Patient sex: M
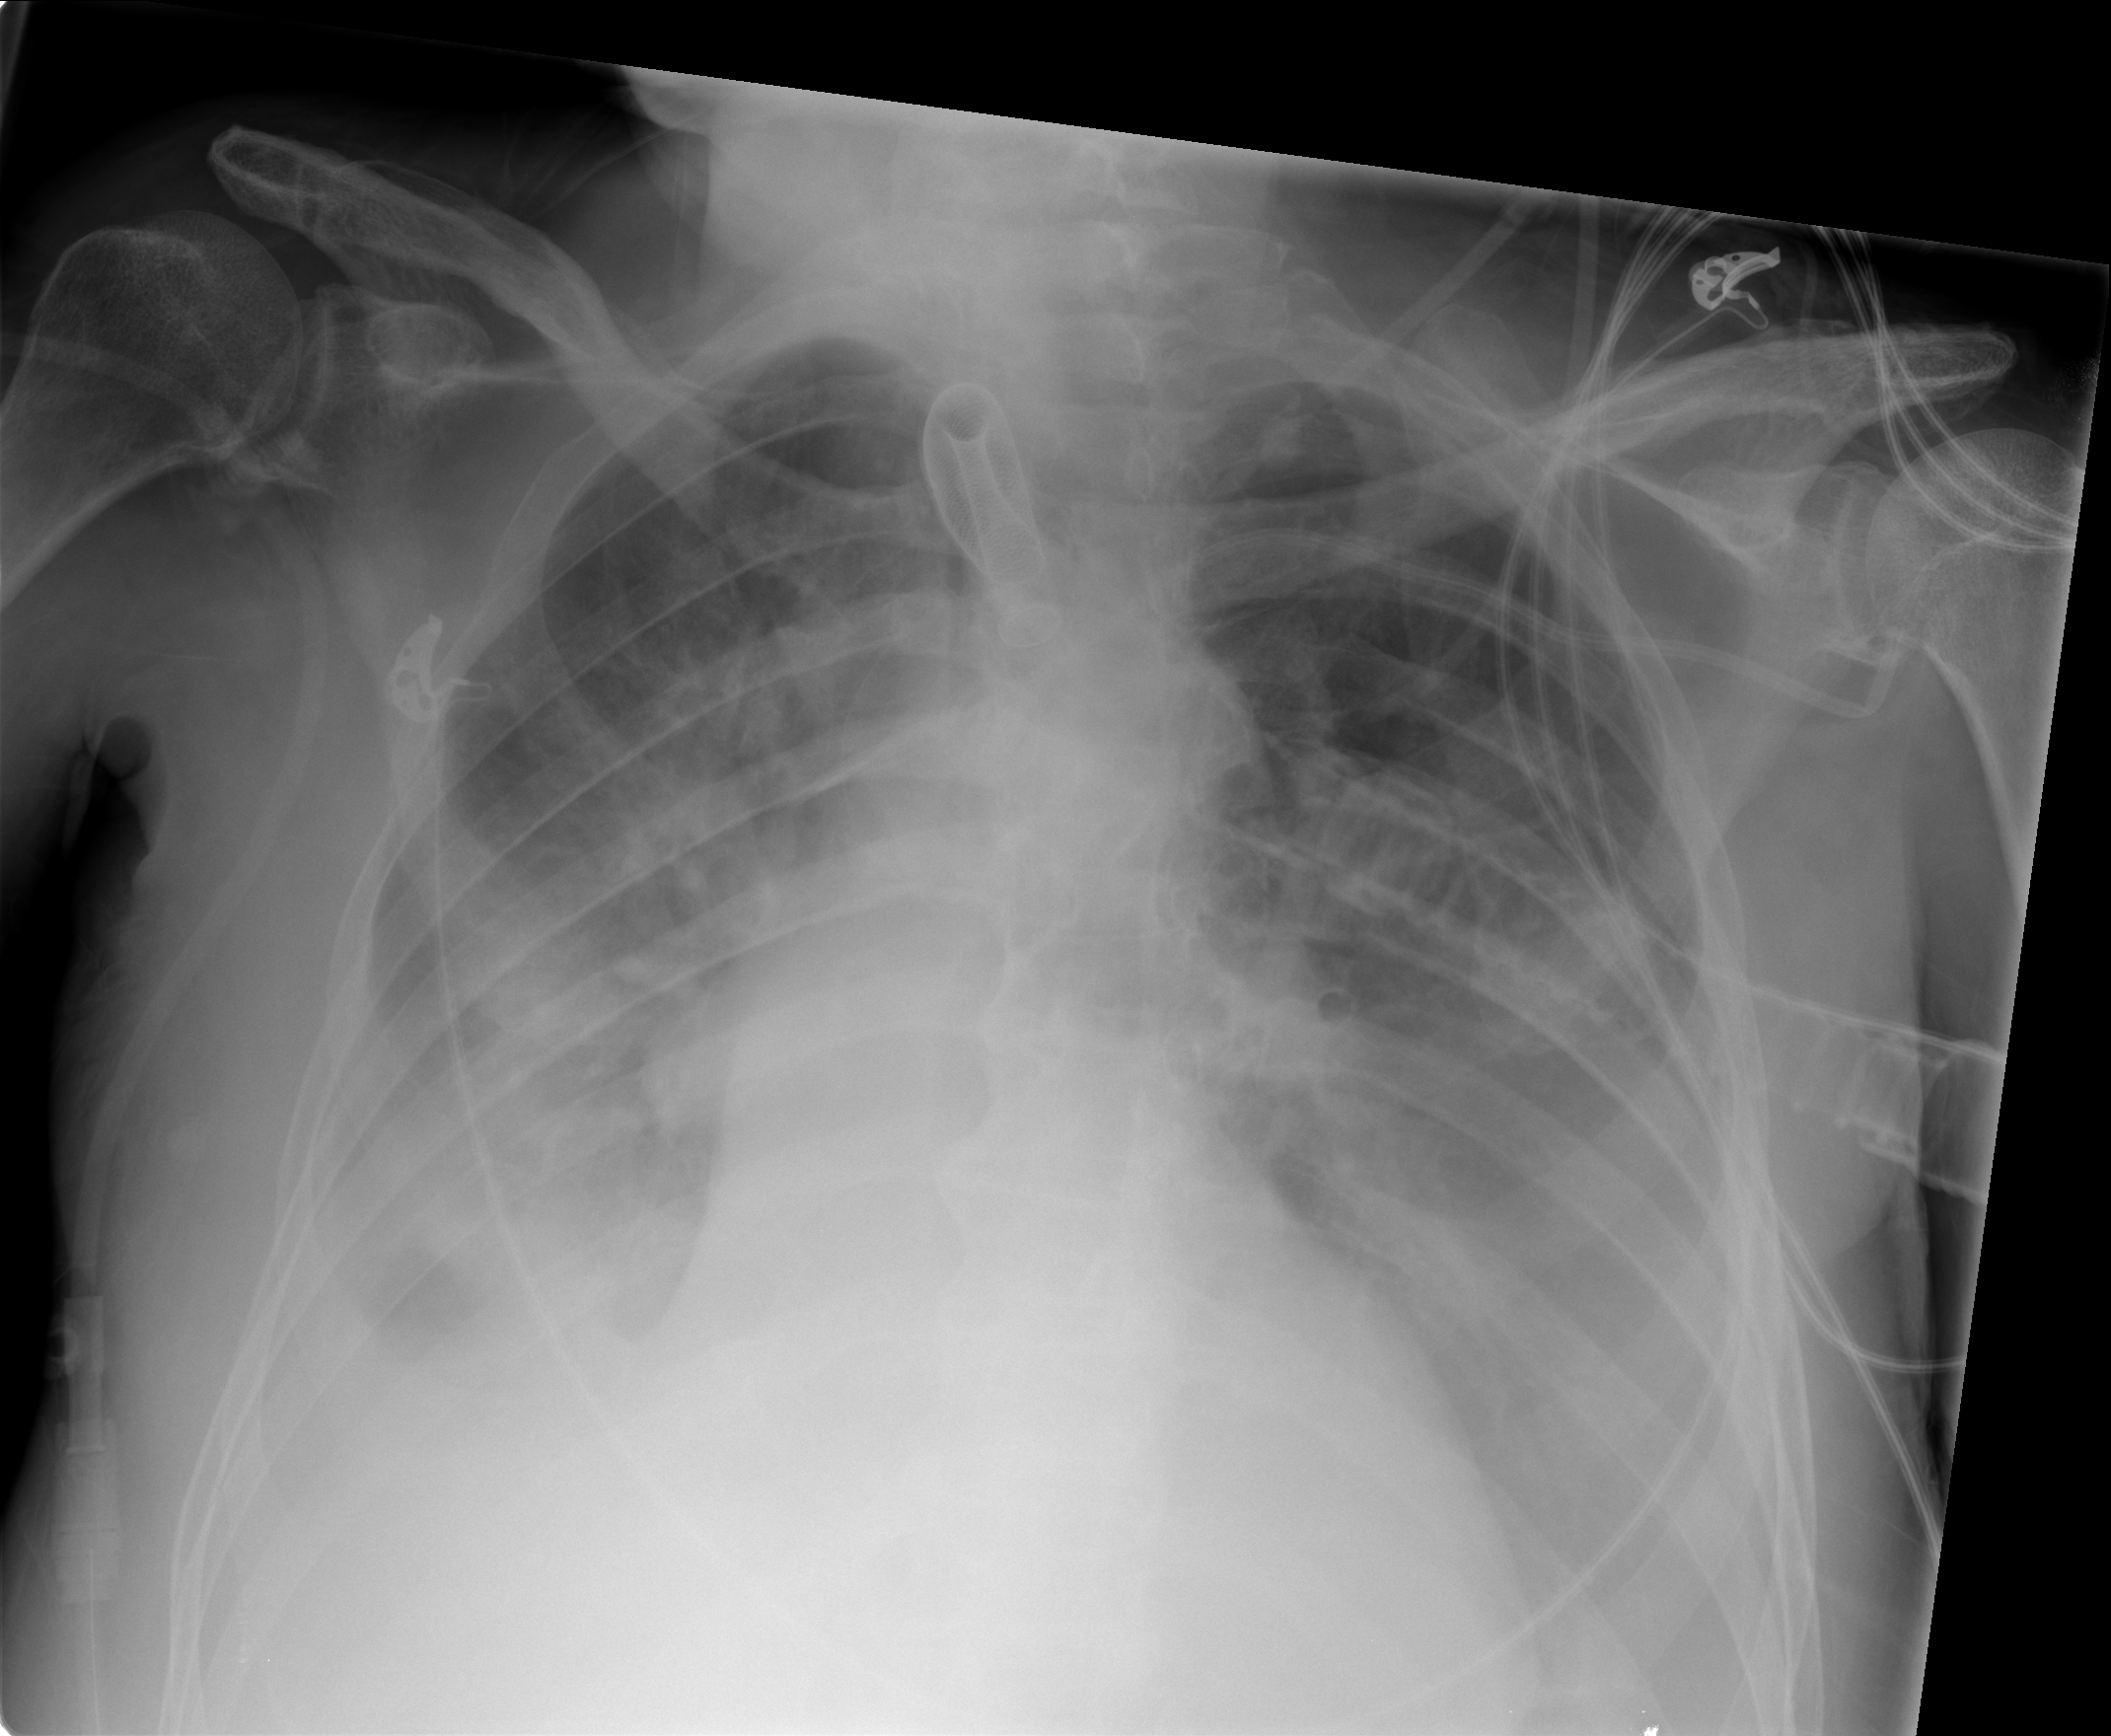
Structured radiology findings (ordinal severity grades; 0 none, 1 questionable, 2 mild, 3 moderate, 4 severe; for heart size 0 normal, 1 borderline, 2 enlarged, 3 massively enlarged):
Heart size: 2
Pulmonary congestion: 2
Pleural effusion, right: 3
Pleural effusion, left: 3
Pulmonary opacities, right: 3
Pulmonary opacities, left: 2
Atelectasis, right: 2
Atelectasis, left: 1